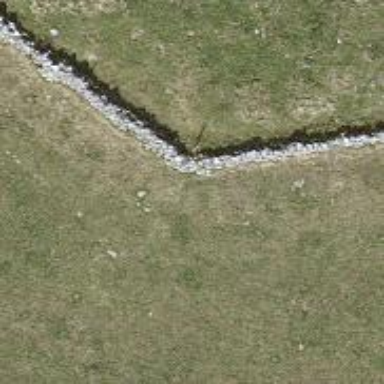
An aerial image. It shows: Dry stone wall barrier.